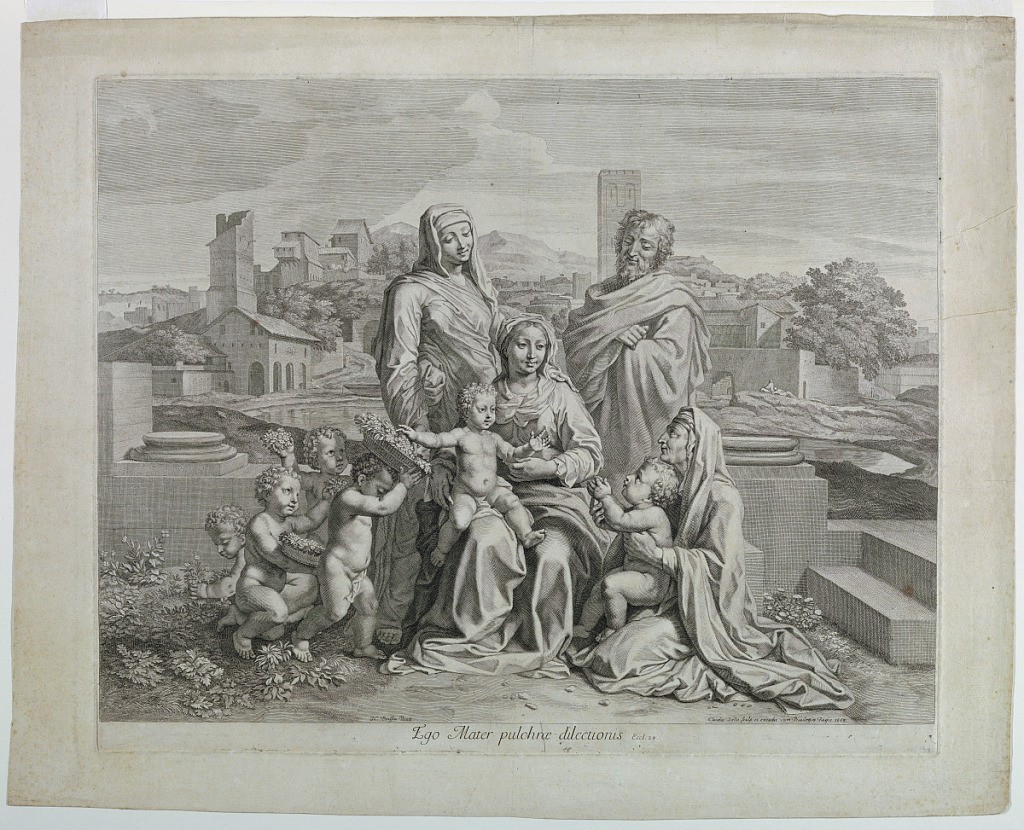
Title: The Holy Family with Putti
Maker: Claudine Bouzonnet-Stella, French, 1636 - 1697
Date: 1668
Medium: Engraving on paper
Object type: Print
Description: In a landscape with houses in the background is grouped the Holy Family, attended by flower-bearing putti.